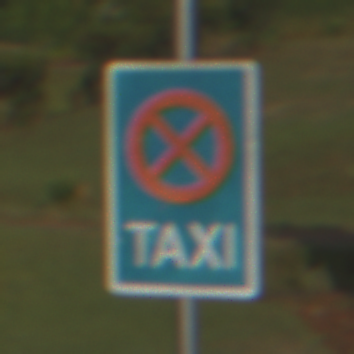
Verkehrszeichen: Taxenstand
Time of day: SunriseSunset
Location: Outdoor (Suburban)
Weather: PartlyCloudy
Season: NotSpecified
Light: Natural